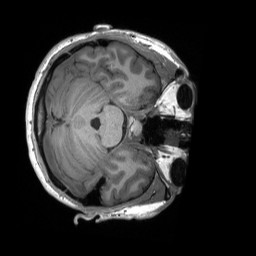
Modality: T1w
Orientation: axial
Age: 21
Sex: male
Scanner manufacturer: siemens
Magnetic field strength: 3 T
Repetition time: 2.3 s
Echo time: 0.00232 s